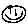
Label: smiley face